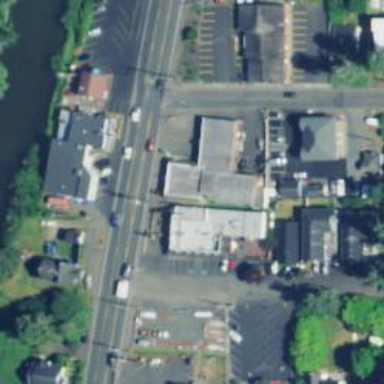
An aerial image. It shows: Convenience shop.